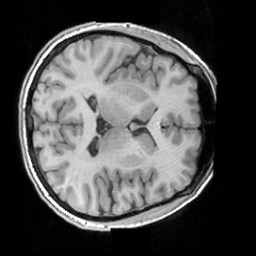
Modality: T1w
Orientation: axial
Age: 28
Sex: female
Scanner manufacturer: siemens
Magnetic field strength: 3 T
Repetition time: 1.63 s
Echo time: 0.00311 s